Question: I have a 'VS 2010' project where I have a '.cu' file that adds two vectors. It is the one from cuda sdk 5.5 samples. Also, I have replaced the main function with a mexfunction and made the correct changes in order to run the function via matlab and works fine. Then I tried to run the but did not start. It returns the following error:

What am I doing wrong?
PS: Win 7 64x, VS 2010, CUDA SDK 5.5 64x, Nsight 3.1 64x, the project in visual studio is 64x build, GForce 9600.
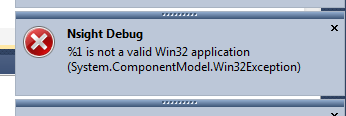
Answer: For those who have already read the question the answer is because the output is a .mexw64 file which can not be debugged explicitly neither with classic cpu nor with gpu debug. You must attach matlab in visual studio and then the debug will work. Unfortunately, this is an other problem I am encountering when working with gpu debug and described in one of my posts.